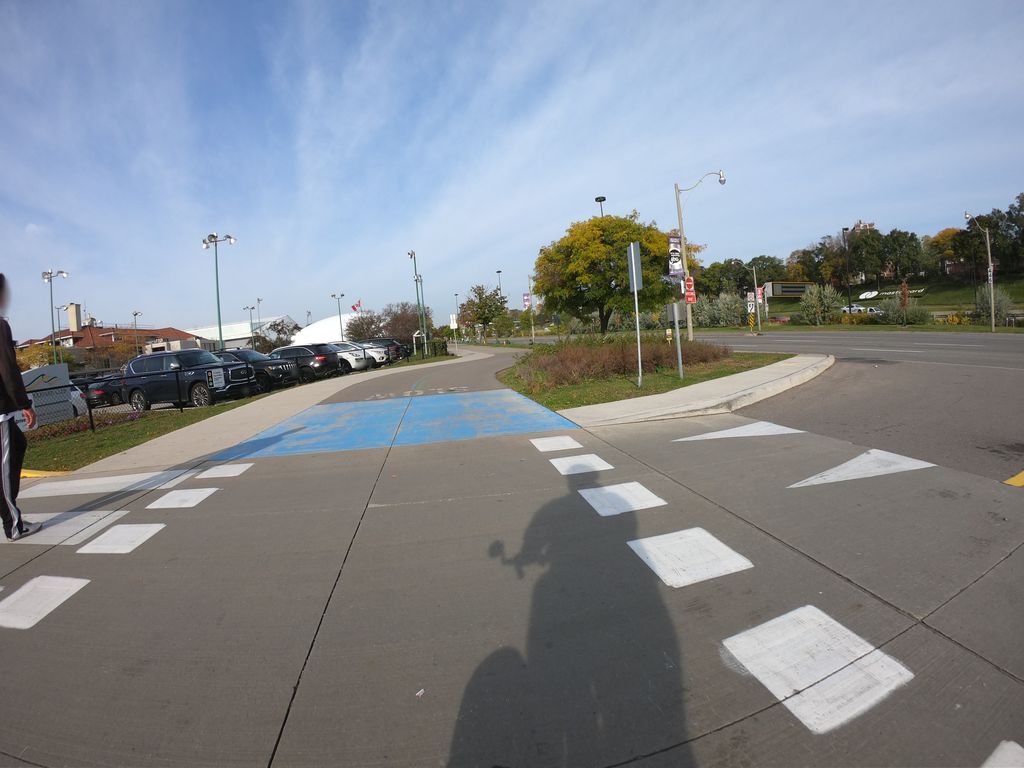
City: toronto